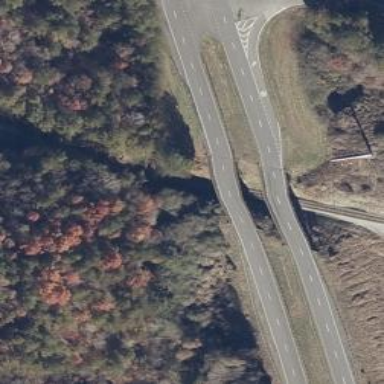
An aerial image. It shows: Primary highway with asphalt surface and dual carriageway.